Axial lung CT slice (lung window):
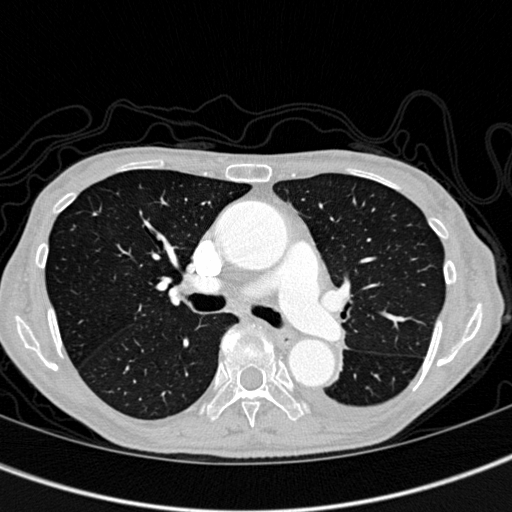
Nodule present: no